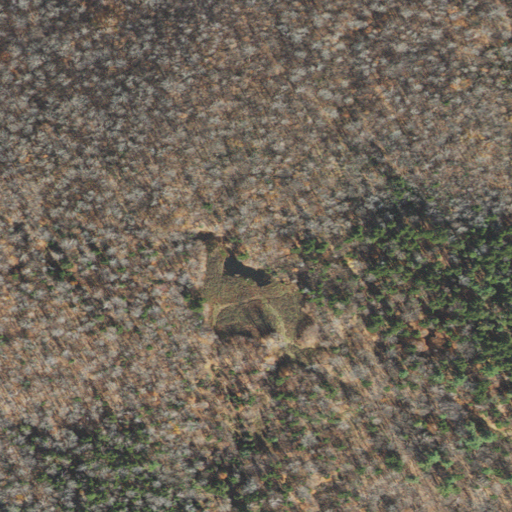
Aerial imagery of mountain in Vermont named Weaver Hill containing mixed forest, deciduous forest, and evergreen forest